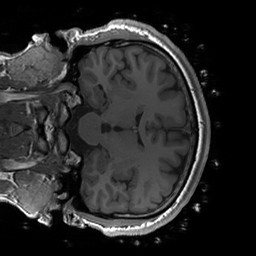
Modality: T1w
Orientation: coronal
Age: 27
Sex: male